Question: I have a page with a Java applet that has the following JavaScript code which makes a LiveConnect call when the window is closing to perform some clean up tasks:
'''
window.onbeforeunload = function(e) {
var result = document.OutApplet.closeCheck();
'''
Up until yesterday this was working as expected and performed the clean up tasks within the applet.
Now that Java 7u51 is available I have accessed this applet today and selected 'Later' when prompted to updated to the latest version of Java. Now when I close the window I get a JavaScript error:
> Object doesn't support property or method 'closeCheck'
Just to clarify this is with Java 7u45 installed.
Is this expected behaviour or is there anything I can do to make it still work on 7u45? I can't find any mention of this in the release notes and prior to 7u51 our live connect call would still work without being on the latest security baseline.
The above was with my Java security set as High.
I have changed it to Medium and repeated the above. I now get a message asking if I want to allow or block the LiveConnect call.

It seems there is now an undocumented (as far as I can find) requirement that LiveConnect will only work if you are on the security baseline (7u51).
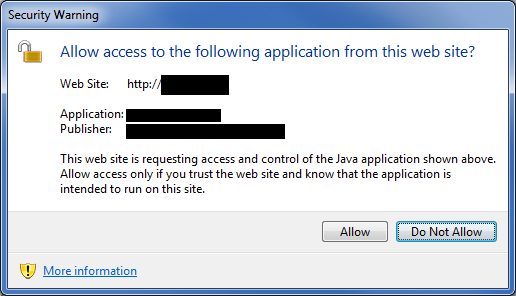
Answer: This is a known Java bug affecting all version from 7u25 to 7u45:
<URL>
Only solution is to upgrade to 7u51 or set the java security slider to 'Medium'.